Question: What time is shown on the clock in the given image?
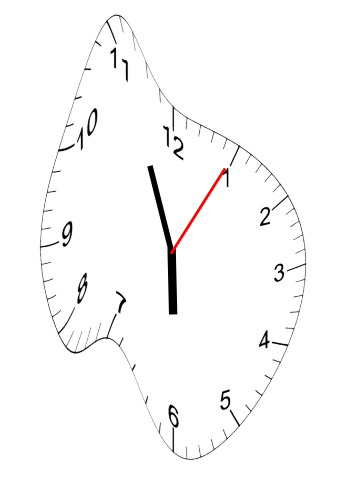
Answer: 05:56:05